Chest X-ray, AP view. Patient: 64 years old, sex F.
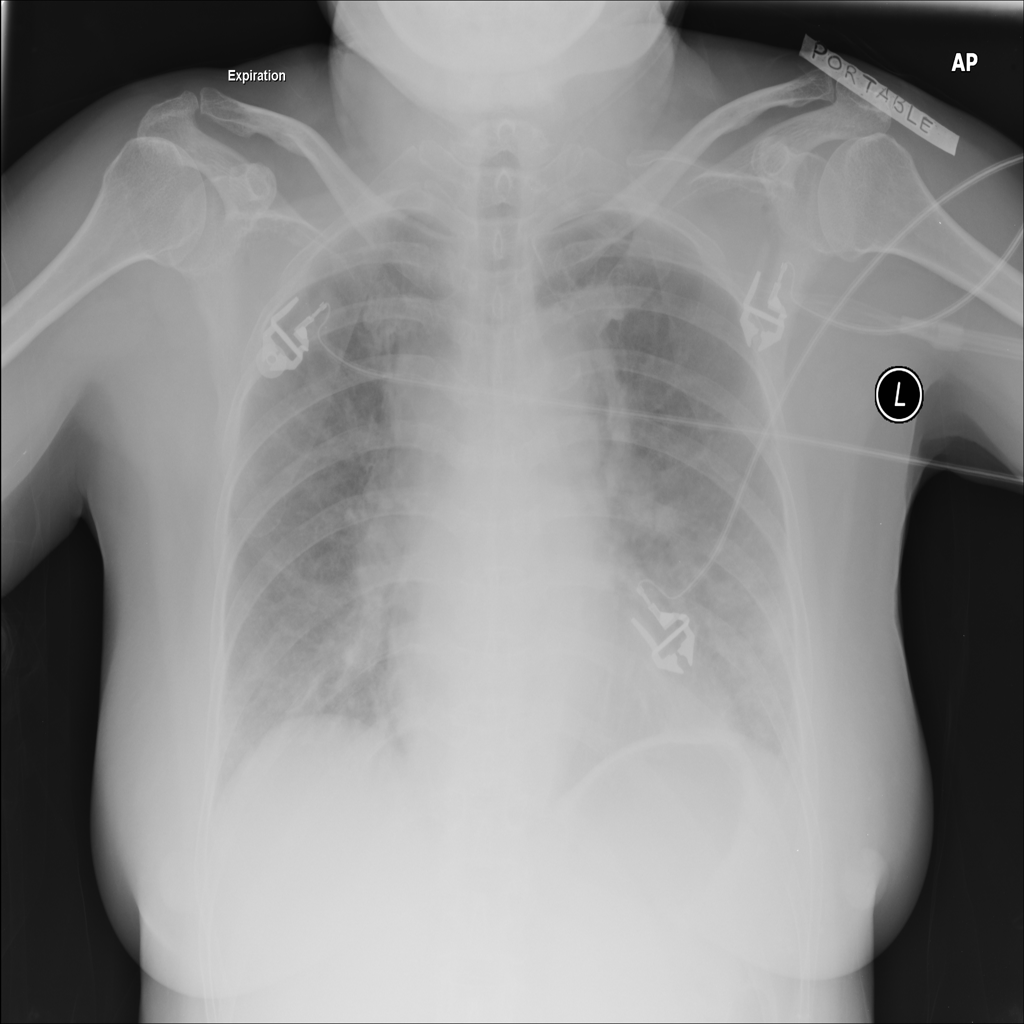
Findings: Fibrosis, Mass